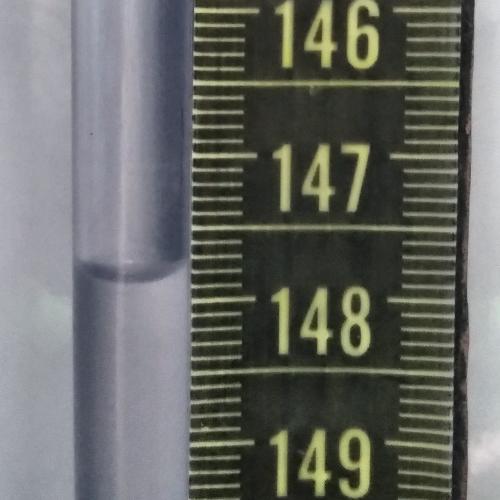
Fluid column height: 147.8 cm